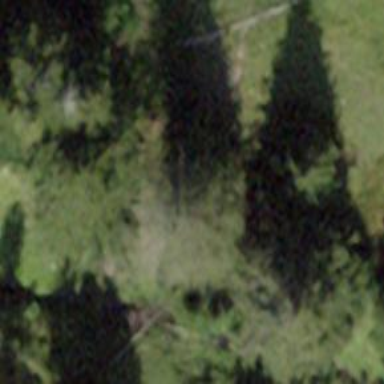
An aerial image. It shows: Forest area.